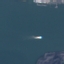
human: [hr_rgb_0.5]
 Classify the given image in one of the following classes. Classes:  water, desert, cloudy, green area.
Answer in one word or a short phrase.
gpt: water